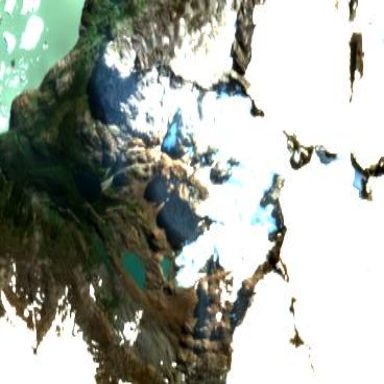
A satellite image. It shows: Icefall glacier.